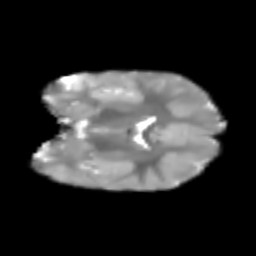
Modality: T2w
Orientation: coronal
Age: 5
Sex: female
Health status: healthy